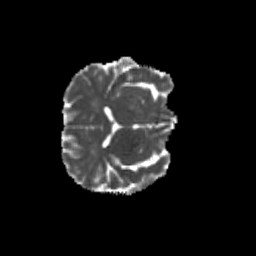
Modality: MD
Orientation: axial
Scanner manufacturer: siemens
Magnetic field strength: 3 T
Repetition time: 9.2 s
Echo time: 0.084 s